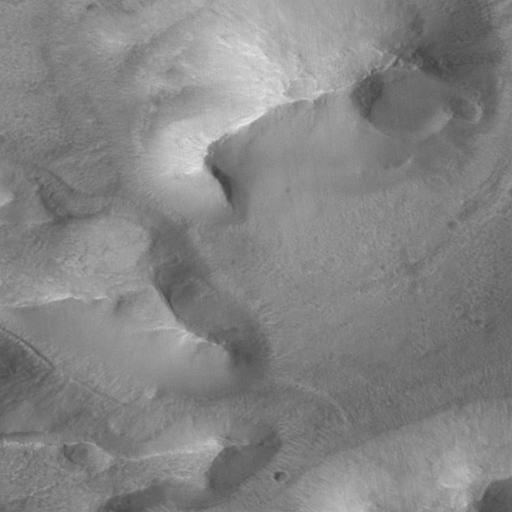
Classes present: Background